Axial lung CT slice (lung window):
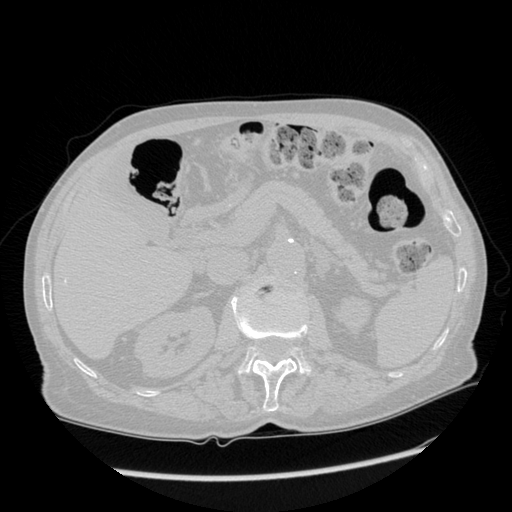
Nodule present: no